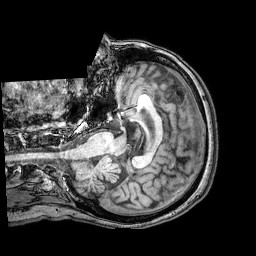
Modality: T1w
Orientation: axial
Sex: female
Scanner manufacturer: philips
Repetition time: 0.008117 s
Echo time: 0.00371 s